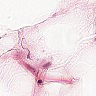
Metastatic tissue present: no